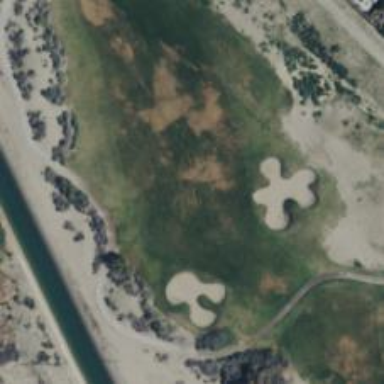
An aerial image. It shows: View of golf hole.